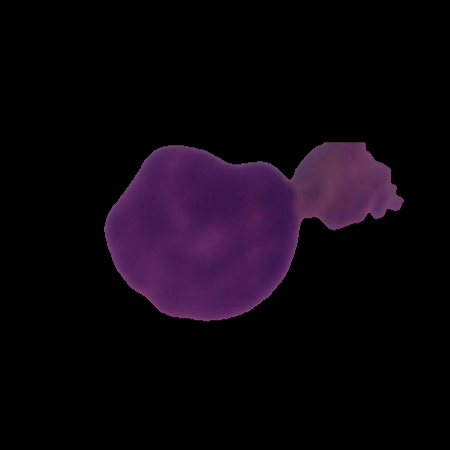
Label: healthy